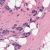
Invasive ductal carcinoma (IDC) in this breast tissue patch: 1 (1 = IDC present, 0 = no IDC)